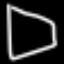
Label: square